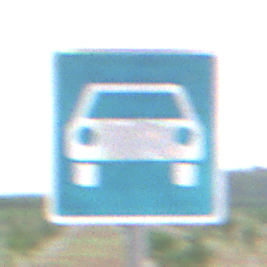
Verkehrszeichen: Kraftfahrstrasse
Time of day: SunriseSunset
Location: Outdoor (Nature)
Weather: PartlyCloudy
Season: NotSpecified
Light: Natural